Field crop: maize
Growth stage: 2
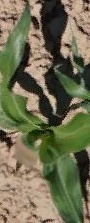
Species: maize